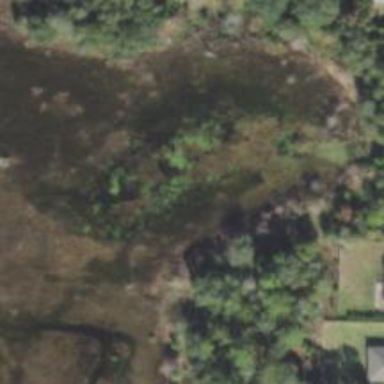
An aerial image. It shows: Pond with natural water.